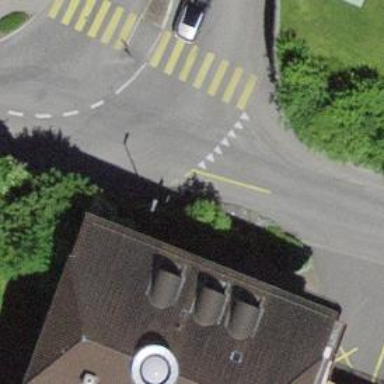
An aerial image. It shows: Road with "give way" sign.